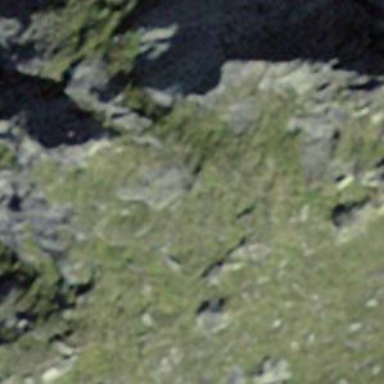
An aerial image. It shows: Natural cliff.